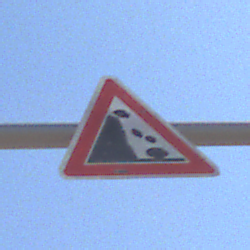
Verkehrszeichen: SteinschlagLinks
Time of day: MorningAfternoon
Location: Outdoor (Suburban)
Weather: PartlyCloudy
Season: NotSpecified
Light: Natural